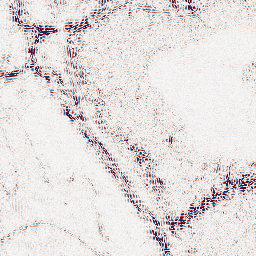
Category: wavelet
Decomposition family: wavelet_dwt
Decomposition parameters: wavelet: db8
level: 2
Upsampling method: edge_directed
Upsampling parameters: scale: 4
Upsampling scale: 4